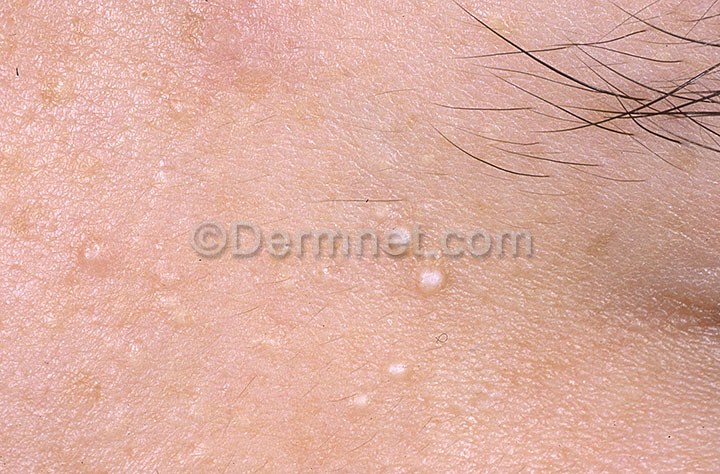
Disease: Acne and Rosacea Photos